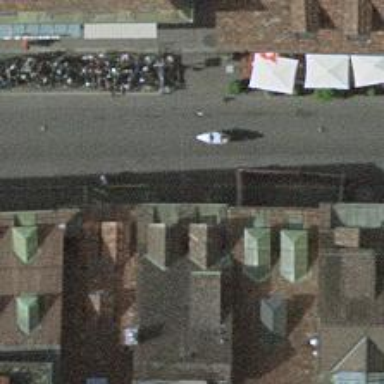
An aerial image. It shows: Sidewalk with covered arcade.